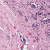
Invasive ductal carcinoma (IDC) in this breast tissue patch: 1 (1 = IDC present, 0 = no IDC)